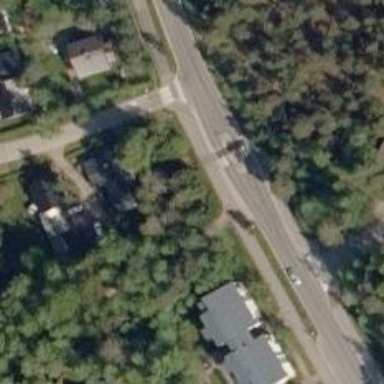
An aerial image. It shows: Marked road crossing with pedestrian island.